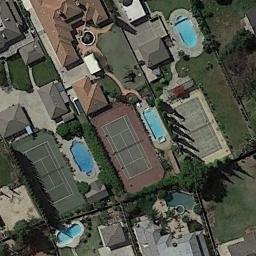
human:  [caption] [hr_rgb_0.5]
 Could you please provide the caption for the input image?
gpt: A row of trees is planted between the tennis court and the road .

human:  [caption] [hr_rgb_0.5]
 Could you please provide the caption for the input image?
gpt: Many buildings are beside the tennis courts .

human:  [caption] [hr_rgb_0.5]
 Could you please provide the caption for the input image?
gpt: Tennis court and swimming pool in the middle of a residential area surrounded by trees .

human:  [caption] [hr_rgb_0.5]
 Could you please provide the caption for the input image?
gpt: The tennis court is on the grass next to some buildings and trees .

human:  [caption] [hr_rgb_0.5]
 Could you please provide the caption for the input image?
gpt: There are some buildings and swimming pools near the tennis courts .